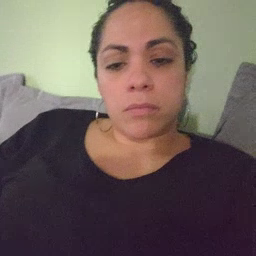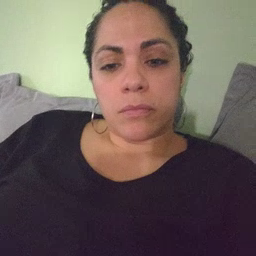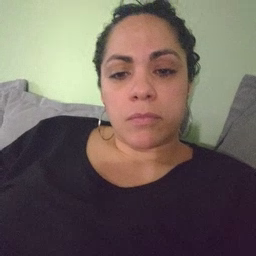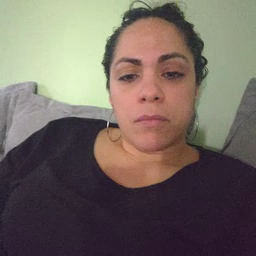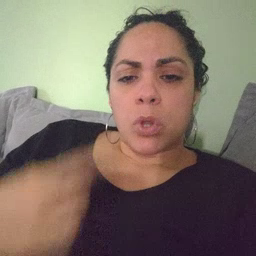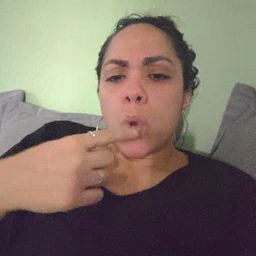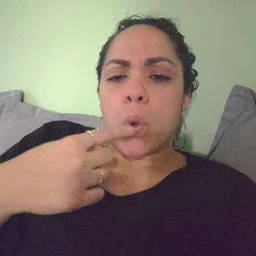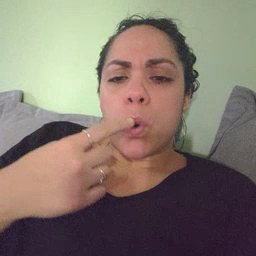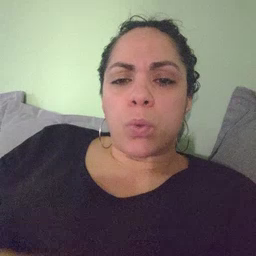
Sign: who